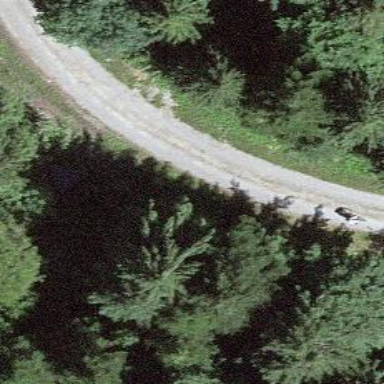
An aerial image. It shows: Unclassified road.